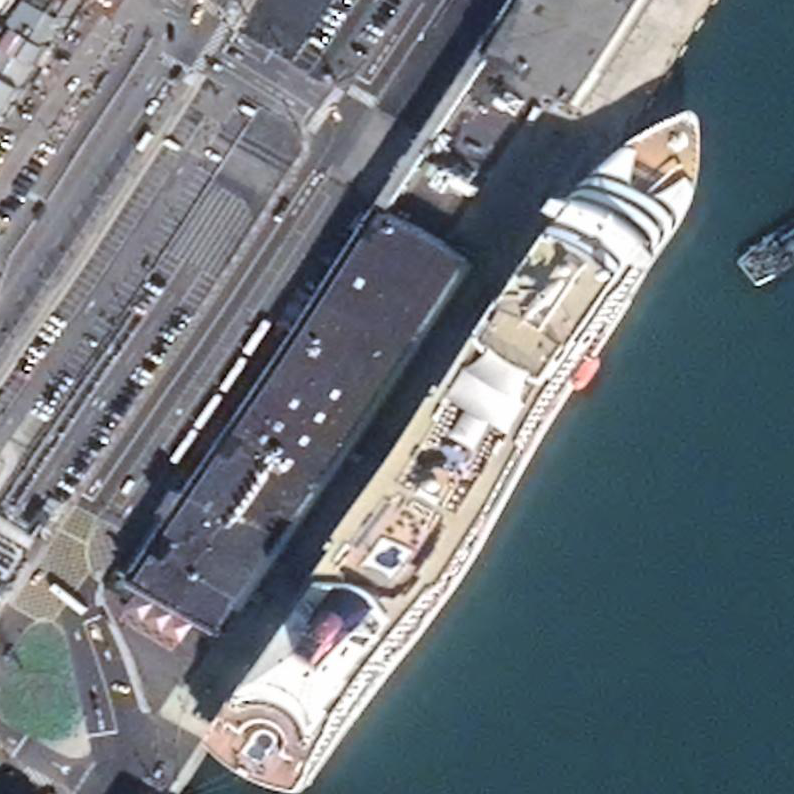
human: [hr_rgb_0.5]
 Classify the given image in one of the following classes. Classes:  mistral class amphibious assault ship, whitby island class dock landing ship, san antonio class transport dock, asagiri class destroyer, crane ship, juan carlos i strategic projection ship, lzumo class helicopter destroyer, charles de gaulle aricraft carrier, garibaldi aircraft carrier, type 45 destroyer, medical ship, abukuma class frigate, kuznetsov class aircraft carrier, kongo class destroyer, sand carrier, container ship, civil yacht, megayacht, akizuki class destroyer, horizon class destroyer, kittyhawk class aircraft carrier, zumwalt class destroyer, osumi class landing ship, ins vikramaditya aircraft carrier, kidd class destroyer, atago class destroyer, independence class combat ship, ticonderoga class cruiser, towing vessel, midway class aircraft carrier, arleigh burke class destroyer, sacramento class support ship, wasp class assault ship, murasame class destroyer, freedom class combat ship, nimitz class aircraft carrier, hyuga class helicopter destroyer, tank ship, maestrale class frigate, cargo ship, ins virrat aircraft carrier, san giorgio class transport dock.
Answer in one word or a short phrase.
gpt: Megayacht